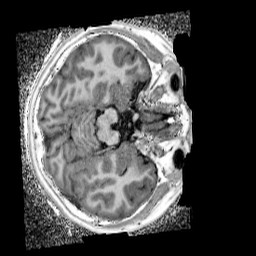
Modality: UNIT1_denoised
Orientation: axial
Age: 13
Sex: female
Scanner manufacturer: siemens
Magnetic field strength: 3 T
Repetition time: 4 s
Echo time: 0.00299 s